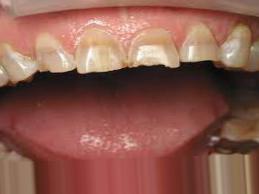
Condition: Tooth Discoloration